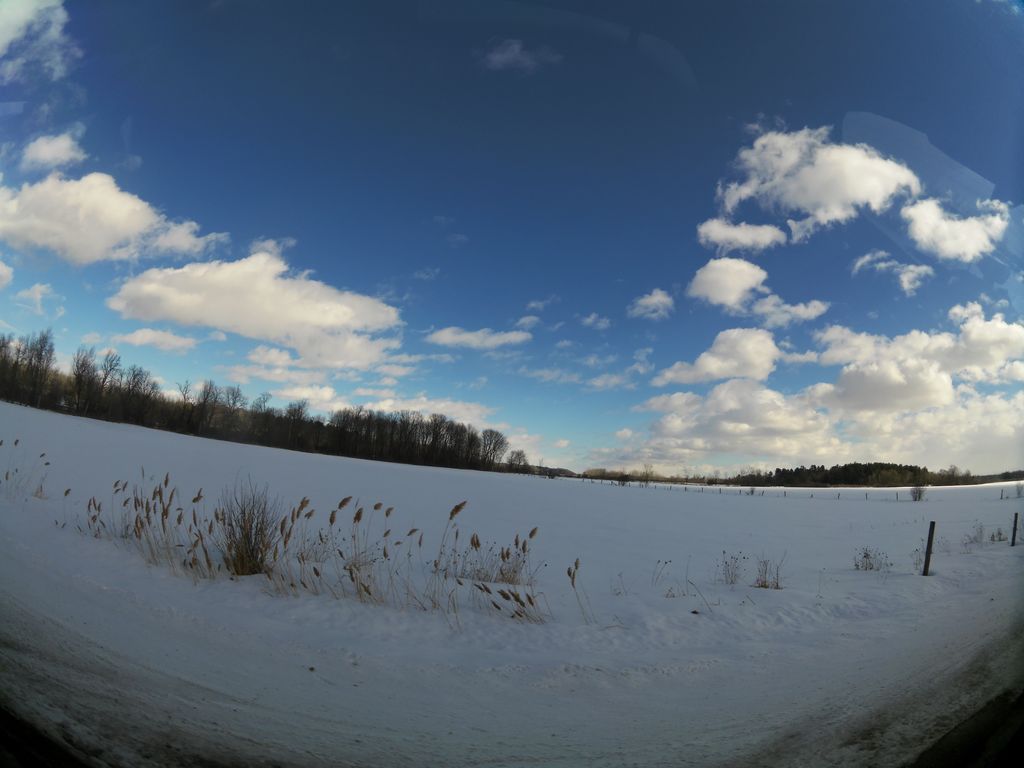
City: ottawa-gatineau